Interaction volume radius: 10 \u00c5
Interaction volume height: 20 \u00c5
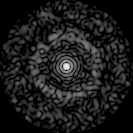
Disorder parameter: 0.8294